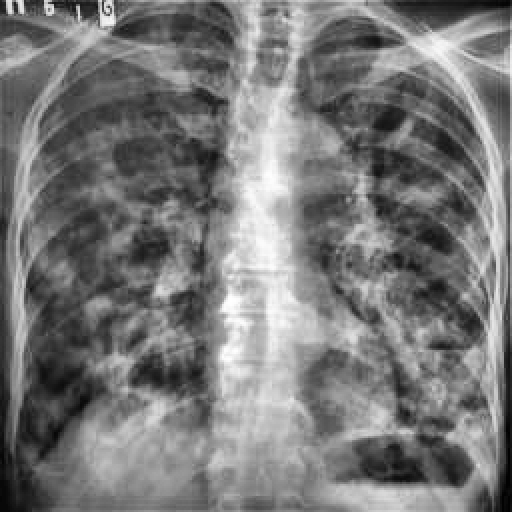
Finding: TUBERCULOSIS